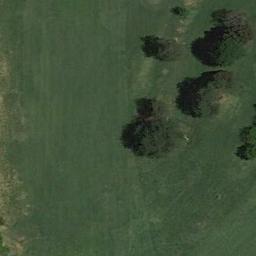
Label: meadow